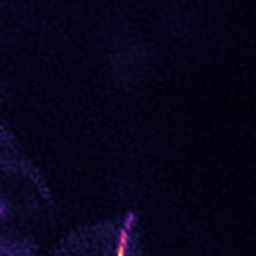
Label: Super-resolution ER image